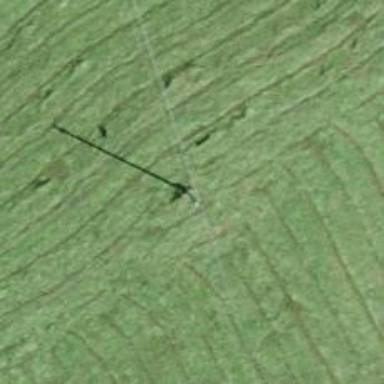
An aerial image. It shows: Power pole.